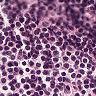
Metastatic tissue present: no